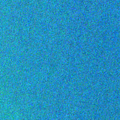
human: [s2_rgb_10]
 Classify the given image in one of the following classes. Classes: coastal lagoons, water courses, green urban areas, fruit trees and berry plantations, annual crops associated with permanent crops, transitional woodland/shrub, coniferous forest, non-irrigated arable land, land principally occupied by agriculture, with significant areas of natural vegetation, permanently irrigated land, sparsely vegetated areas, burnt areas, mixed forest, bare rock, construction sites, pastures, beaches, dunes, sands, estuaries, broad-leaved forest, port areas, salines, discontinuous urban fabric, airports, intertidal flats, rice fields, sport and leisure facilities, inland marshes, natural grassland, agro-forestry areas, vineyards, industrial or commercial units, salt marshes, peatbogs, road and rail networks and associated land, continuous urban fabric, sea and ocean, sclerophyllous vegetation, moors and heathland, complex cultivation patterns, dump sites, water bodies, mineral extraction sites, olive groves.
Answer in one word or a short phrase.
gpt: sea and ocean